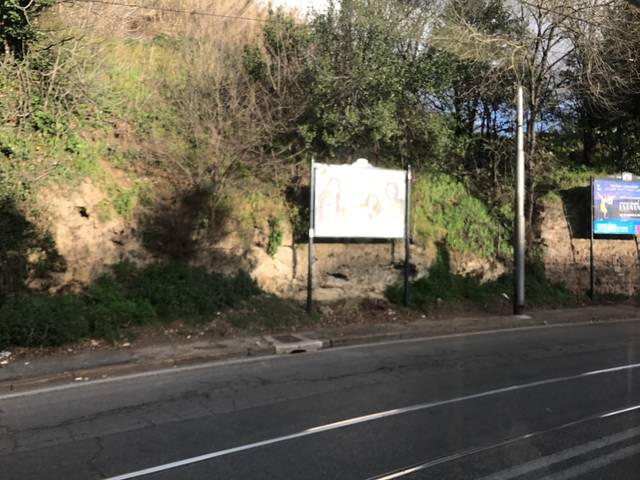
Region: Italy
Coordinates: 41.918, 12.479